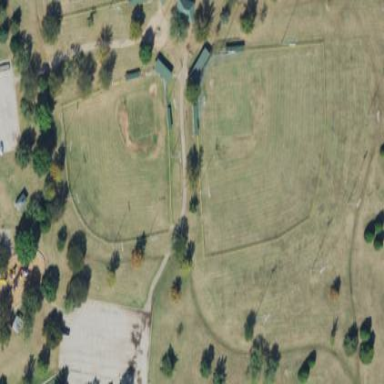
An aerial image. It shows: Baseball pitch for leisure and sports activities.